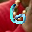
Label: 6